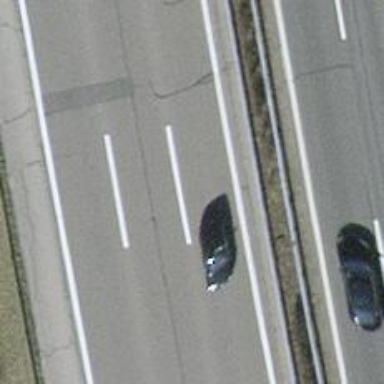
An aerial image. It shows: Asphalt motorway.